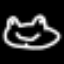
Label: frog